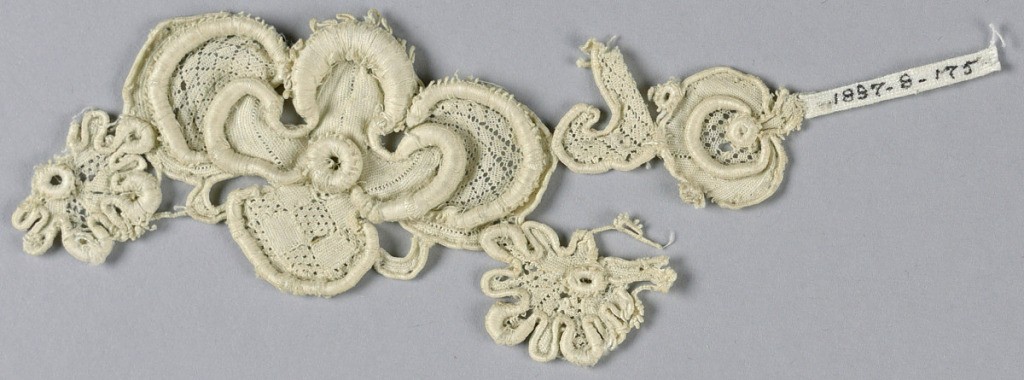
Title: Fragment
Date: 17th century
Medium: linen Technique: needle lace
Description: Fragment with a design of a large central flower with flanking buds. Minute superimposed rosettes. Outer petals of large flower in a diamond diaper pattern.